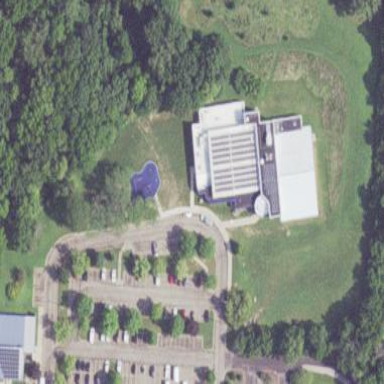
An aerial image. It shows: Sports centre with sports hall.